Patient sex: F
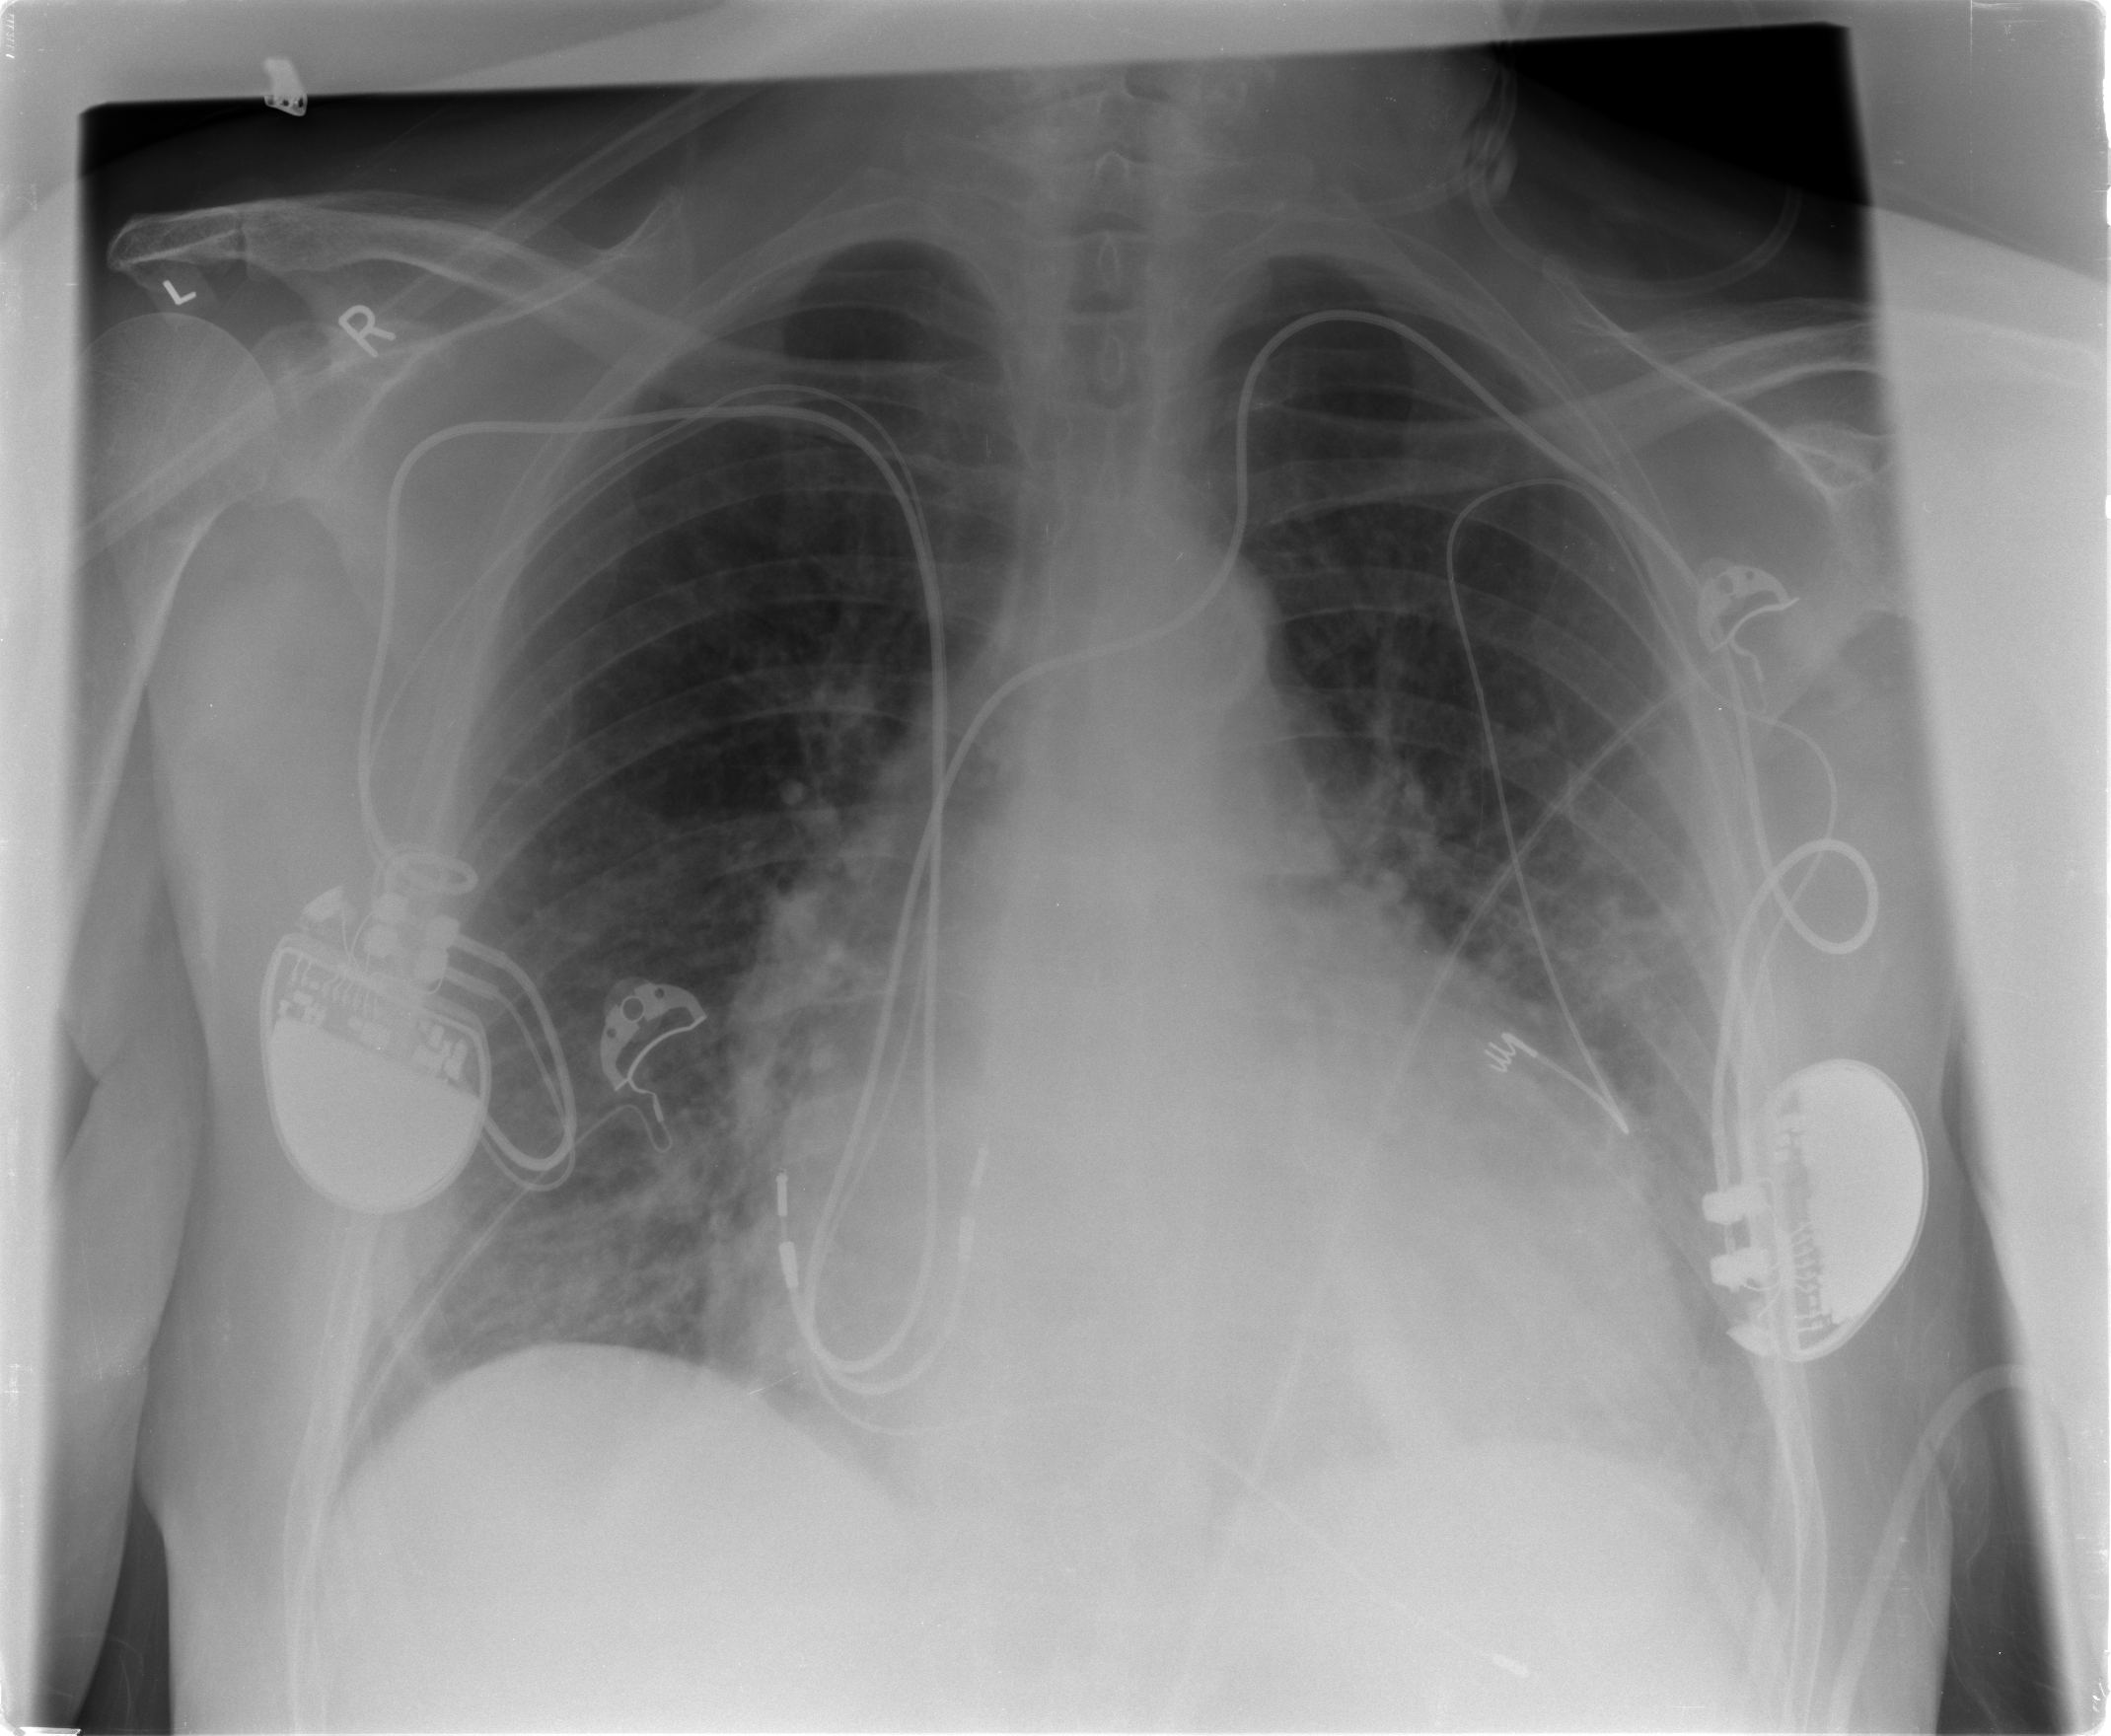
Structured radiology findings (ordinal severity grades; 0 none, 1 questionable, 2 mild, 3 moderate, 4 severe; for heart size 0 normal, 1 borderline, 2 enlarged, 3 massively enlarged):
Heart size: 2
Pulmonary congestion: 2
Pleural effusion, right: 2
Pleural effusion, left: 2
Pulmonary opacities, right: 1
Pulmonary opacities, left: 0
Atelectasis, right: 2
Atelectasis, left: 2